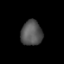
Tissue: lung
Cell type: Epithelial cells
Senescence score: 0.2424
Nuclear area (px): 521
Mean DAPI intensity: 84.921